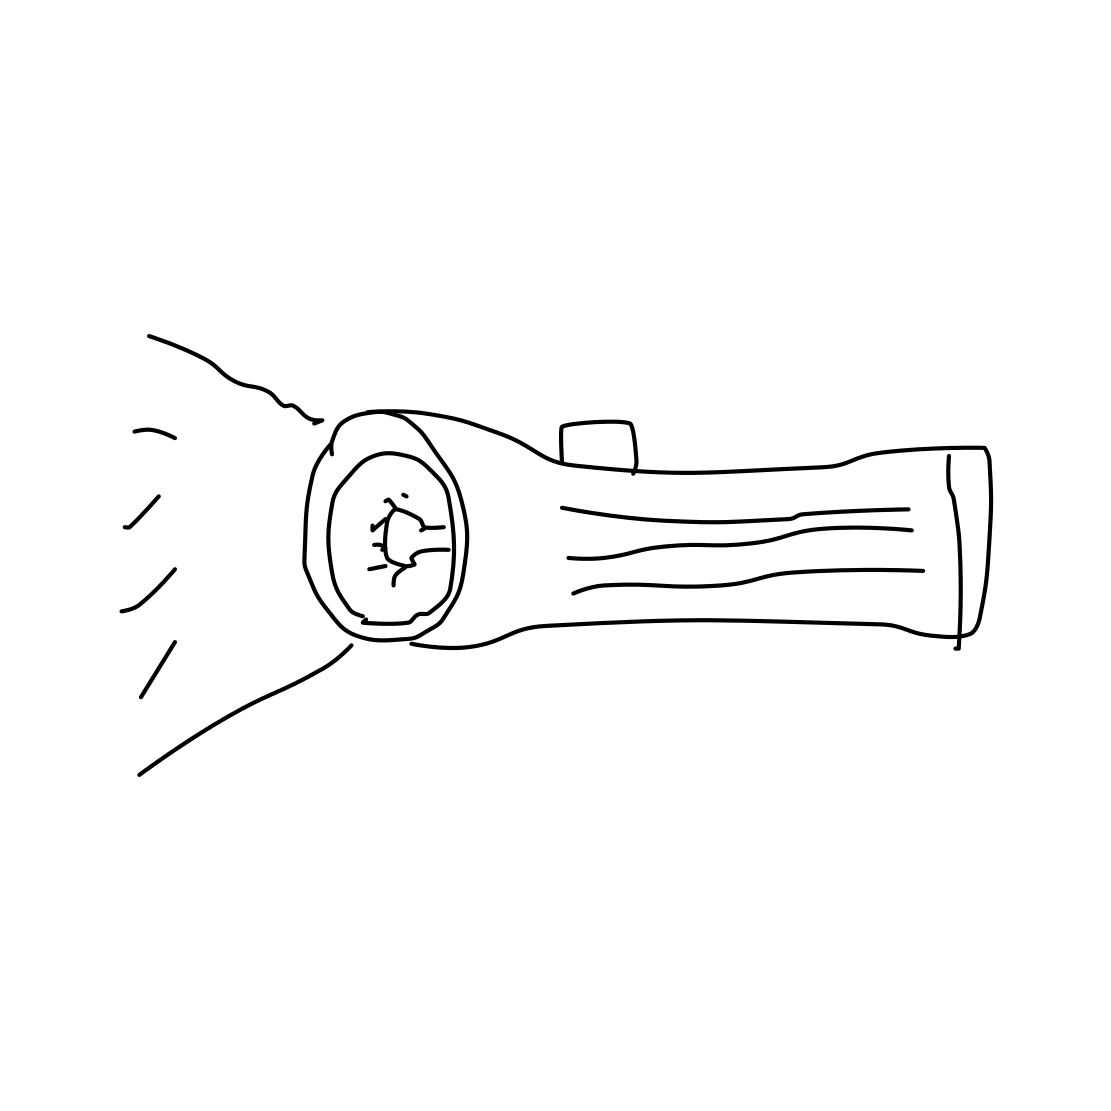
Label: flashlight